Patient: sex M, age 46
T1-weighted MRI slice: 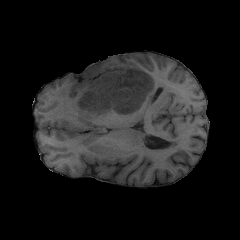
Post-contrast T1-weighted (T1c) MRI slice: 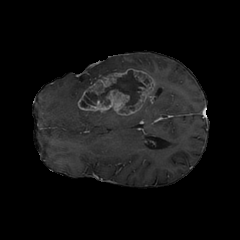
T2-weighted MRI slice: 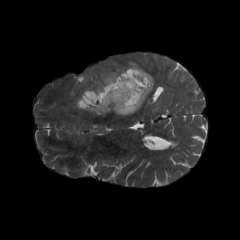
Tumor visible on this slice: yes
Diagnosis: Glioblastoma, IDH-wildtype
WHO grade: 4